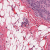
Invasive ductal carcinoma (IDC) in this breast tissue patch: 0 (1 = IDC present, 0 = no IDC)